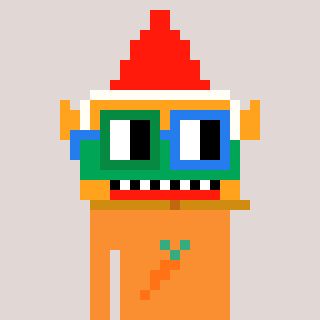
a pixel art character with square green and blue glasses, a gnome-shaped head and a orange-colored body on a warm background